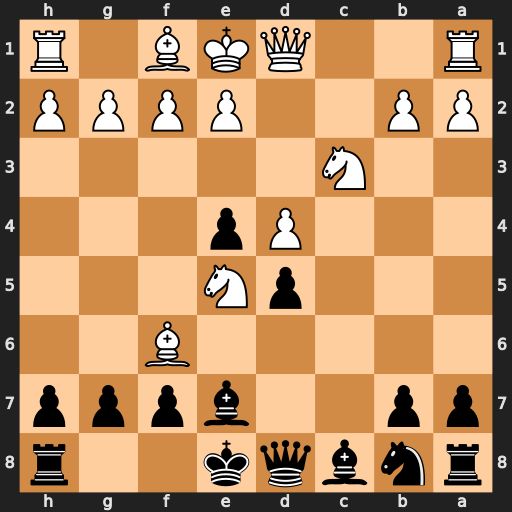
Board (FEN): rnbqk2r/pp2bppp/5B2/3pN3/3Pp3/2N5/PP2PPPP/R2QKB1R
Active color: b
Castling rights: KQkq
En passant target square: -
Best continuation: gxf6